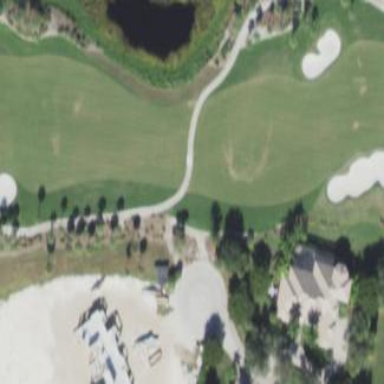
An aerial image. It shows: Golf fairway surrounded by grass.